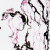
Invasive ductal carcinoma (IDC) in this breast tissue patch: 0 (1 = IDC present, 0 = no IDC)